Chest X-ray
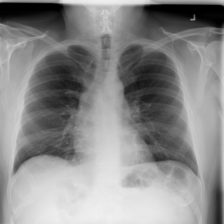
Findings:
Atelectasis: negative
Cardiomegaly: negative
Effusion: negative
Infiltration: positive
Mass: negative
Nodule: negative
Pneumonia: negative
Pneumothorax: negative
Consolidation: negative
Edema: negative
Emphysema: negative
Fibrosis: negative
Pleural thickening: negative
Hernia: negative